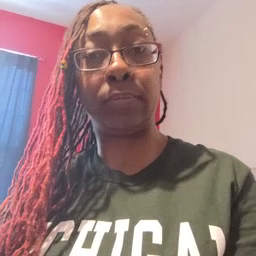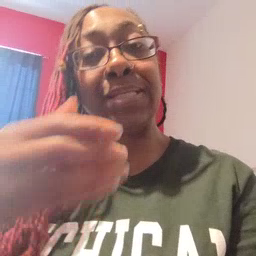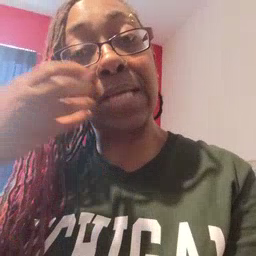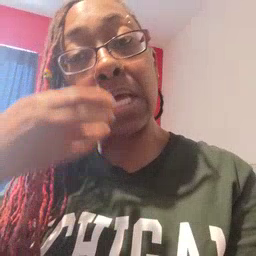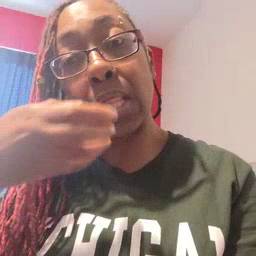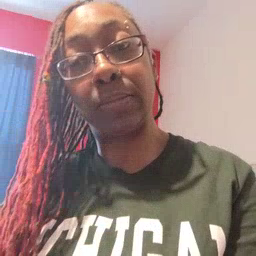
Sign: cereal